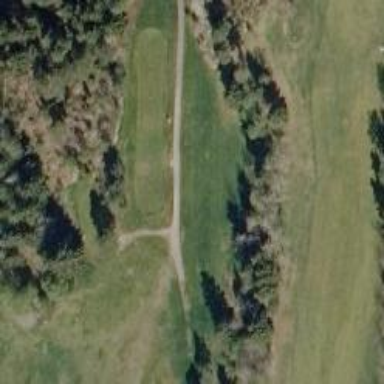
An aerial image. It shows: Path used for both walking and golf.